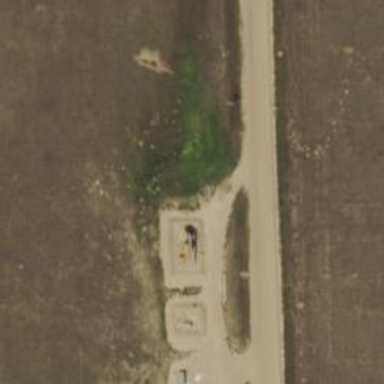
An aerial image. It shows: Silo.